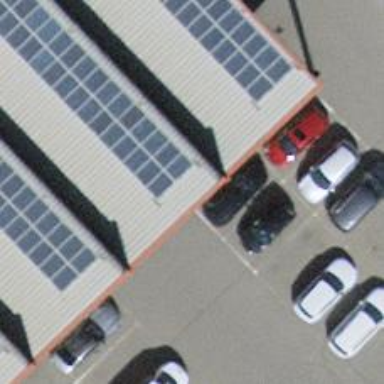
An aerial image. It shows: Charging station.